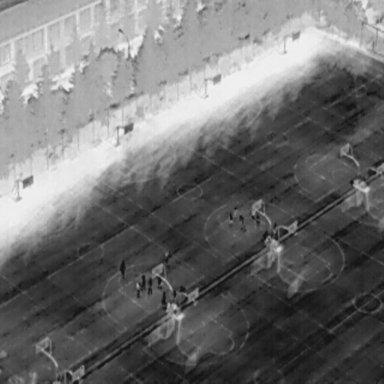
There are 12 People in the infrared image.